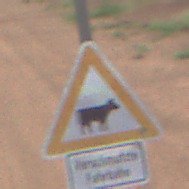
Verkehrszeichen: ViehtriebLinks
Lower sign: HinweiseAufGefahrenDurchVerbaleAngabe4
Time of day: SunriseSunset
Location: Outdoor (Nature)
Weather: PartlyCloudy
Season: NotSpecified
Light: Natural